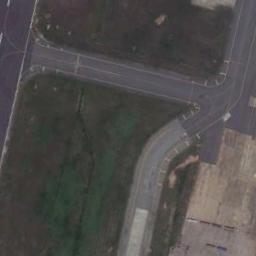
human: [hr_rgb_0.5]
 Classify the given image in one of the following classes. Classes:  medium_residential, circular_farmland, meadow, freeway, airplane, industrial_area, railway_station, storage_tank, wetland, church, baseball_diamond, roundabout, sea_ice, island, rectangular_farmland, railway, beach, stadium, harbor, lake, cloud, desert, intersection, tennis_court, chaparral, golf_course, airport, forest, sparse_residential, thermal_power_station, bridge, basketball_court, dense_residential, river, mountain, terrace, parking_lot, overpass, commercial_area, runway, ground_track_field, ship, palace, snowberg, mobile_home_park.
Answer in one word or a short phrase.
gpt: runway